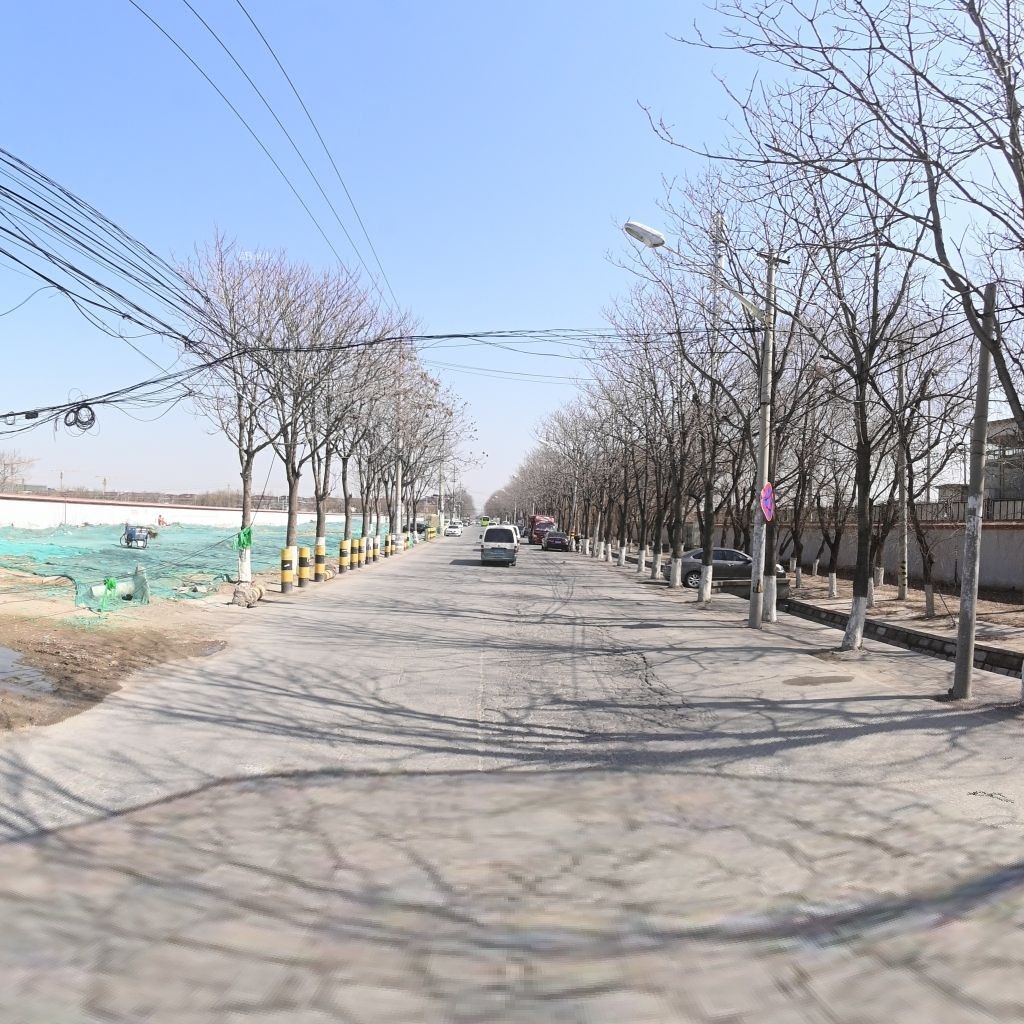
Region: Chaoyang
Road damage annotations: alligator crack